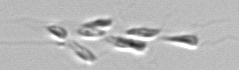
Label: Dinobryon